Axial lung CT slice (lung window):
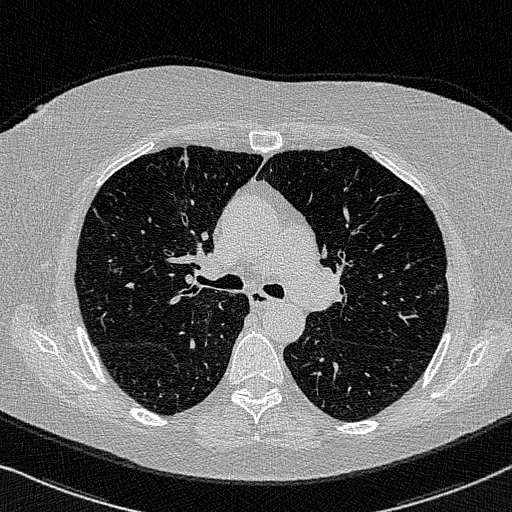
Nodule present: no